Question: I am trying to extract attribute. Attribute are custom attributes.
But some how i am not able to use 'object.id' thing.
For example my commented code 'adpter.id' is not valid, even you see i have converted that object to its type.
Here is the code for the attribute:
'''
[AttributeUsage(AttributeTargets.All, AllowMultiple = true, Inherited = true)]
public class Adapter : Attribute
{
// This class implements the Adapter Attribite
readonly int id;
readonly string Title;
public string Comment { get; set; }
private string[] Relation;
public Adapter(int id, string Title,string []relations)
{
this.id = id;
this.Title = Title;
this.Relation = relations;
}
}
'''
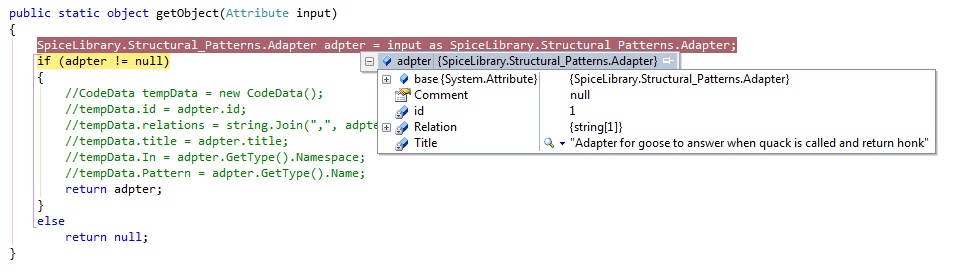
Answer: The default visibility for fields is private, try to make 'id' and 'Title' public.
You could also change the fields to properties with a private setter like this:
'''
public Id { get; private set; }
public Title { get; private set; }
'''
Or to readonly properties:
'''
public Id { get { return id; } }
public Title { get { return title; } }
'''
As it is considered bad design to create public fields.